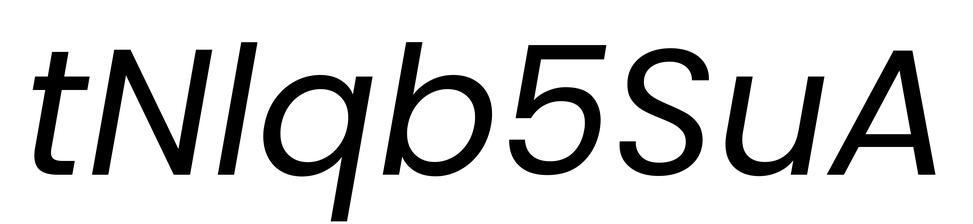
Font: Poppins-Italic